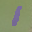
Label: 1